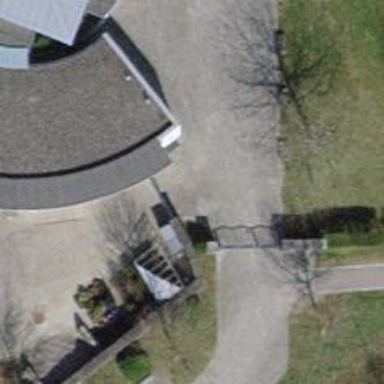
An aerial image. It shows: Gate.